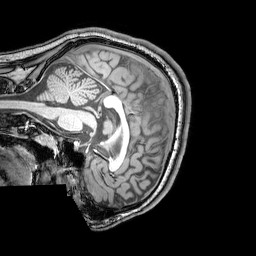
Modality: T1w
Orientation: sagittal
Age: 22
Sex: male
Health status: healthy
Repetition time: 0.081 s
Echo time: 0.037 s